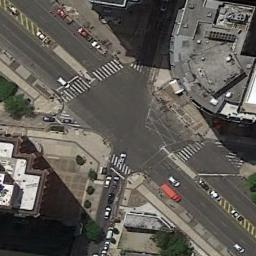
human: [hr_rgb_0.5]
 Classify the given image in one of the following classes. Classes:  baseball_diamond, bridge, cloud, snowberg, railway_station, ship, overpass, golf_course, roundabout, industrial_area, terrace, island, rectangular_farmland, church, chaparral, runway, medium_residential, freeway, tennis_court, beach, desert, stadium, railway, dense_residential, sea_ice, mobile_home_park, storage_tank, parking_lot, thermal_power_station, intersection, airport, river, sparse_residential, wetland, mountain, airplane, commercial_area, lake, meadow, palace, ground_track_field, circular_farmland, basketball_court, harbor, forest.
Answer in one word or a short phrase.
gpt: intersection